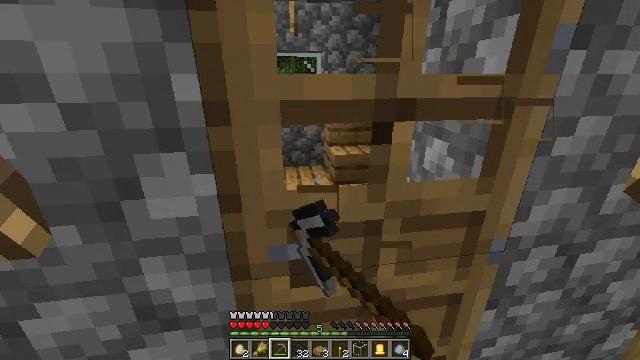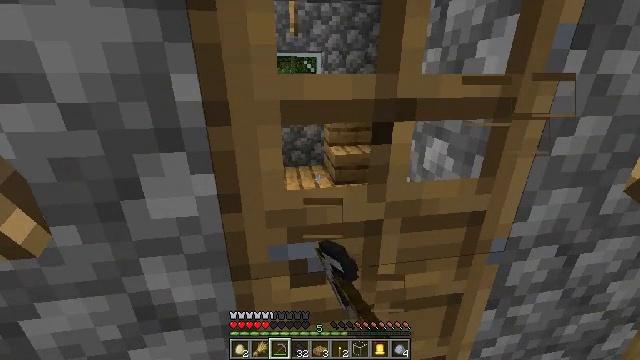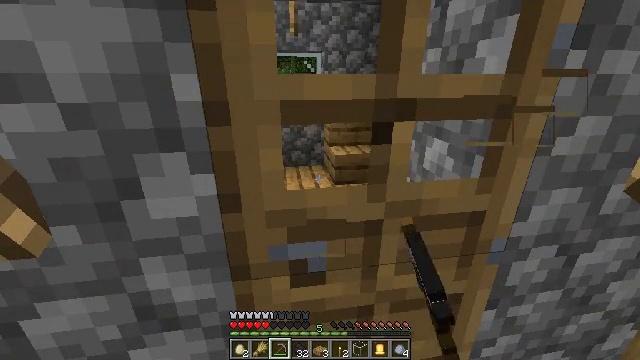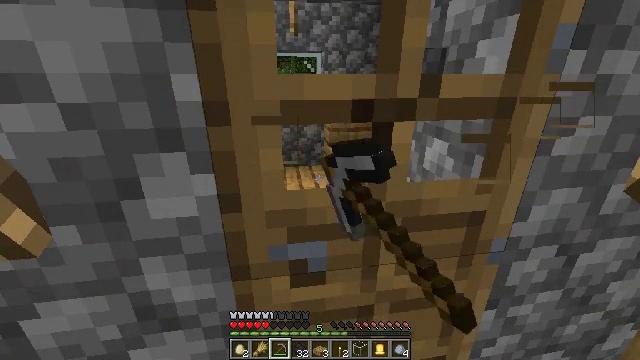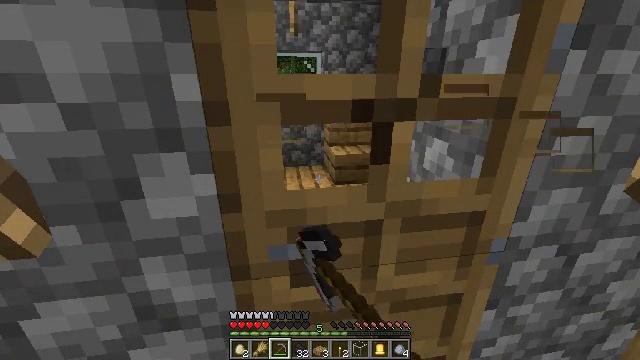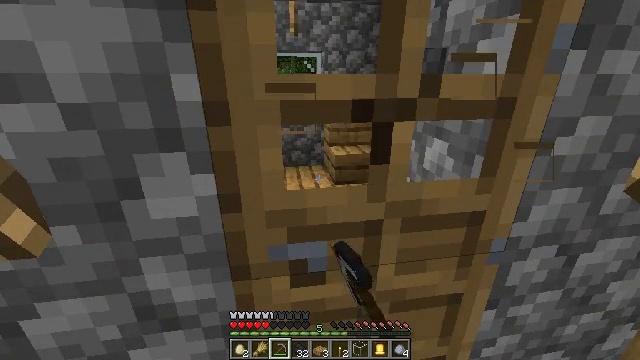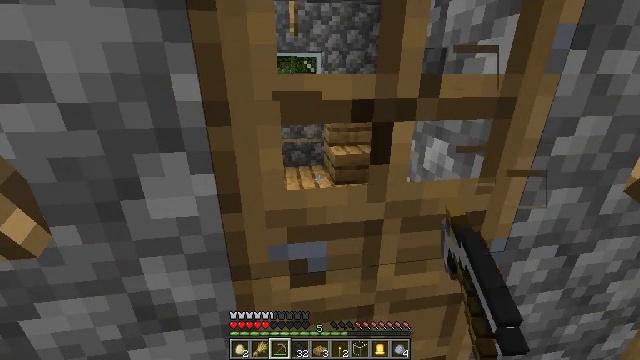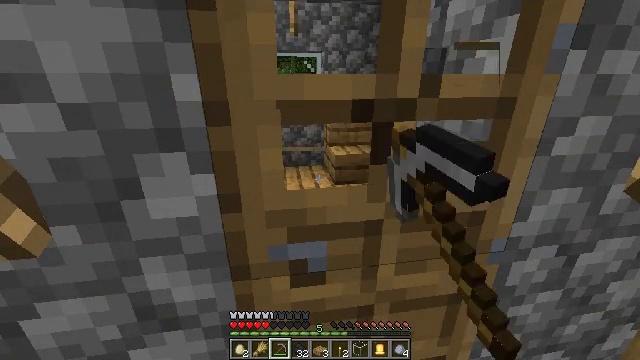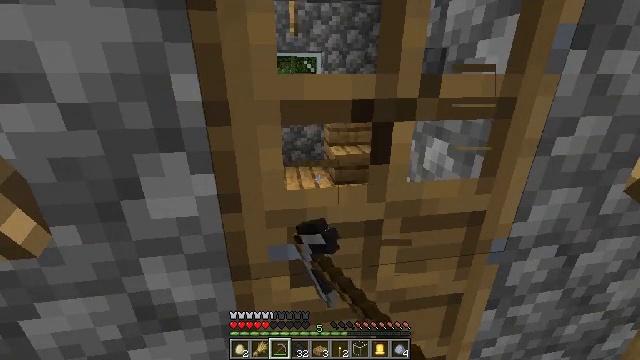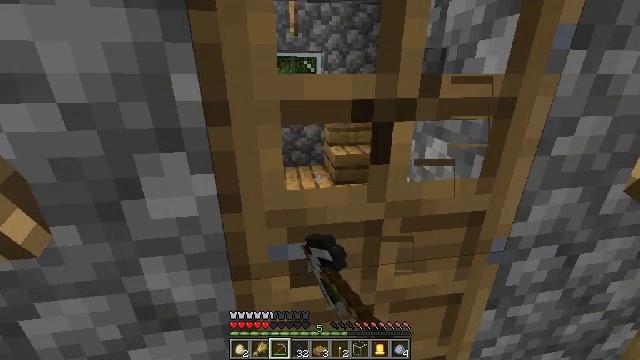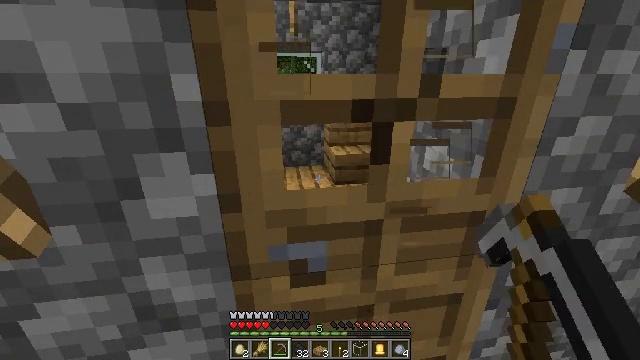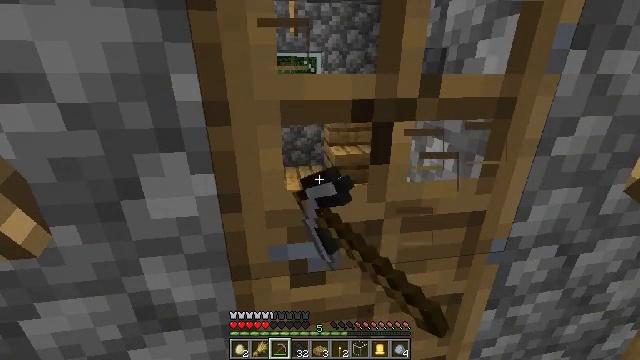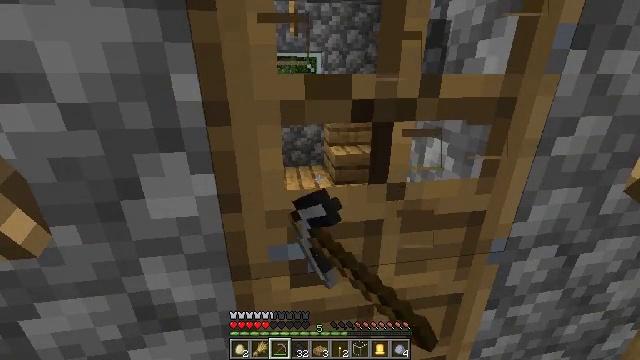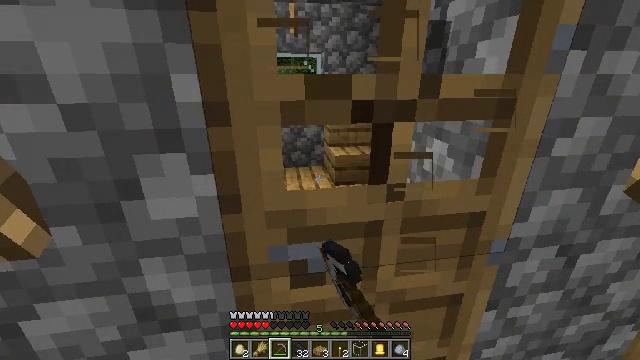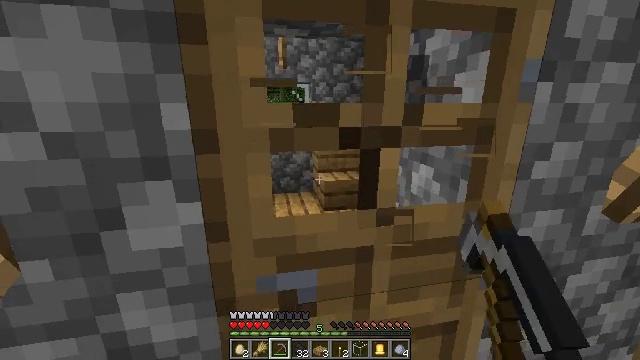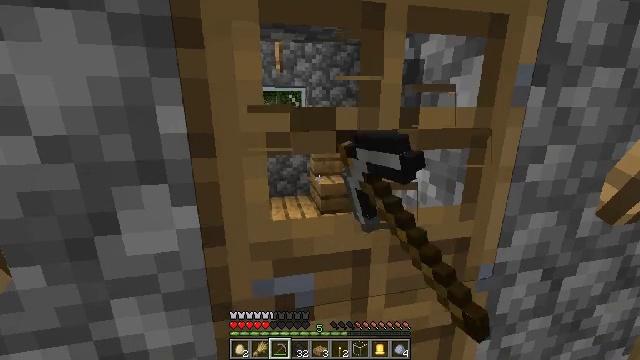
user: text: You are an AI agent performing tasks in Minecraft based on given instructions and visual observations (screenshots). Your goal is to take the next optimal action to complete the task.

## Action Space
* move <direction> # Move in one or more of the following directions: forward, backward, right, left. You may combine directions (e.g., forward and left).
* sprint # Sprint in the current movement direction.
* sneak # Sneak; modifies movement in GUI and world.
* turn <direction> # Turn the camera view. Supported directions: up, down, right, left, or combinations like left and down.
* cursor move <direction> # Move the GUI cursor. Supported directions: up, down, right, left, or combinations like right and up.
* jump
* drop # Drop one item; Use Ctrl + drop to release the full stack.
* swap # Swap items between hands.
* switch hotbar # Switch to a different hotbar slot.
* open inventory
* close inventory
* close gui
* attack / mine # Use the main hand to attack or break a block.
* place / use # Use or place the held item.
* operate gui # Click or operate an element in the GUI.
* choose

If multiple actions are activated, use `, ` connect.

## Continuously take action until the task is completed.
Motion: motion action
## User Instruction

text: Attack the oak door to gather it.
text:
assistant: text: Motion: attack / mine
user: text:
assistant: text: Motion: attack / mine
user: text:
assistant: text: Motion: attack / mine
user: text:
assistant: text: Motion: attack / mine
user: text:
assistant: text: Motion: attack / mine
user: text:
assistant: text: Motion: attack / mine
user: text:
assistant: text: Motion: attack / mine
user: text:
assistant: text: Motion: attack / mine
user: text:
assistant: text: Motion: attack / mine
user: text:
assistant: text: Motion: attack / mine
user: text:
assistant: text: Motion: attack / mine
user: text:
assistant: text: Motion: attack / mine
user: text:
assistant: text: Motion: attack / mine
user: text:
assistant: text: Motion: turn right and up, attack / mine
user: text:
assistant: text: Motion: attack / mine
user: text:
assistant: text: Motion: attack / mine
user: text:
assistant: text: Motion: attack / mine
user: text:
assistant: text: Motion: attack / mine
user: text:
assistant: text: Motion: attack / mine
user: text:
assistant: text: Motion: attack / mine
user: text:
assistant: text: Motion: attack / mine
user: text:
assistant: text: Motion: attack / mine
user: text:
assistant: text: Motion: attack / mine
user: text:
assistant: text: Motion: attack / mine
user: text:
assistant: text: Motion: attack / mine
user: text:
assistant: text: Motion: attack / mine
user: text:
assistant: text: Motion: attack / mine
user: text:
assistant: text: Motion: attack / mine
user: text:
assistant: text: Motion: attack / mine
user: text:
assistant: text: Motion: attack / mine